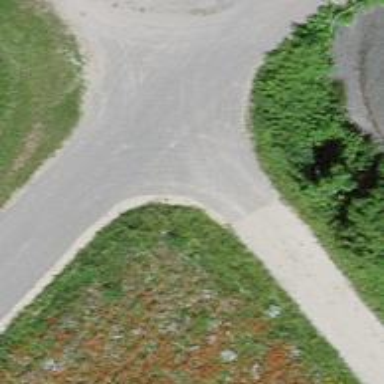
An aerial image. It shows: Unclassified road.